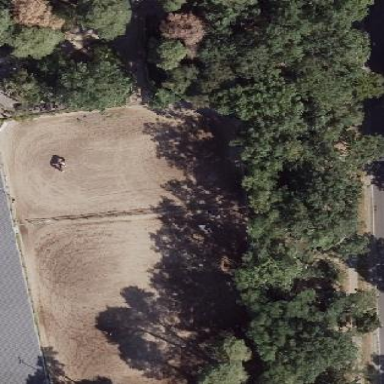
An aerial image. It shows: Equestrian pitch for leisure land use.